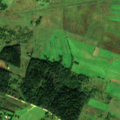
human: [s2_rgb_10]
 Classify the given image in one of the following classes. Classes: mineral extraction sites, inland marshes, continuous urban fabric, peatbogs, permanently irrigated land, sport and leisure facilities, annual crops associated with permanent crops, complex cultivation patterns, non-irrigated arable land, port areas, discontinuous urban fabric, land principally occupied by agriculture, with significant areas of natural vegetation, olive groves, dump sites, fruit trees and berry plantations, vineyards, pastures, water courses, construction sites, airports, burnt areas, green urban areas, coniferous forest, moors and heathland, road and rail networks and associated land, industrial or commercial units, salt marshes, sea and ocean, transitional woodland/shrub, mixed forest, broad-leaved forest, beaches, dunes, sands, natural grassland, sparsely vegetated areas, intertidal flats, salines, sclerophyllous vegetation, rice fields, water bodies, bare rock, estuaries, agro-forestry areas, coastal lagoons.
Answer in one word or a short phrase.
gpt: non-irrigated arable land, pastures, complex cultivation patterns, mixed forest